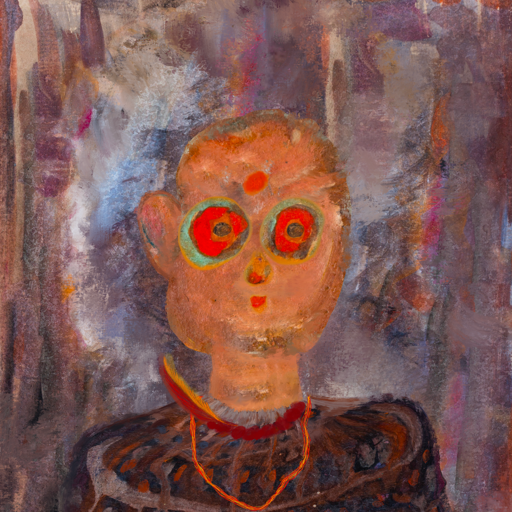
Background: Hypocrite, Head And Neck Front: Boggyland, Face Front: Sisters, Bust: Hypocrite, Hair Front: Blank, Head Accessory: Blank, Second Necklace: Gypsy_Mother_2, Necklace: Pipe, Baby: Blank